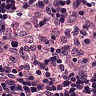
Metastatic tissue present: no